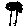
Label: tree